Breast ultrasound image
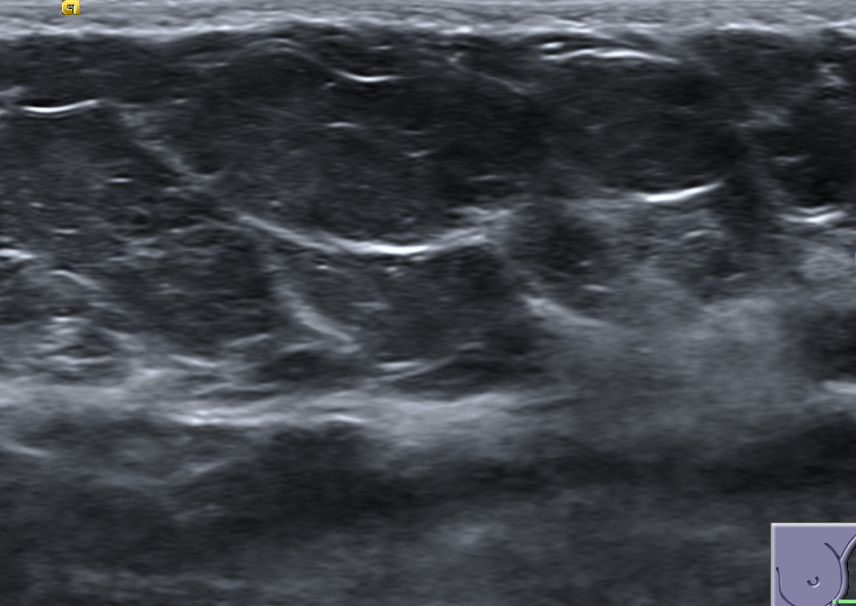
Diagnosis: normal